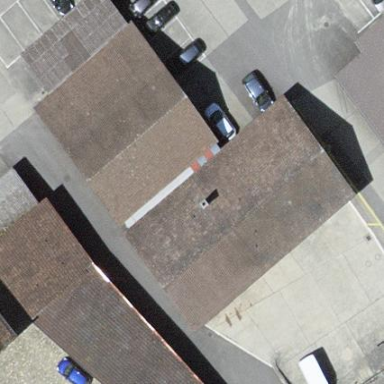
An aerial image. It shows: Garage building.